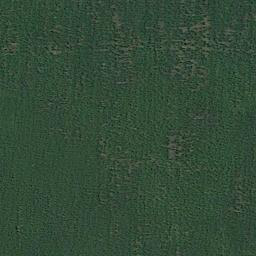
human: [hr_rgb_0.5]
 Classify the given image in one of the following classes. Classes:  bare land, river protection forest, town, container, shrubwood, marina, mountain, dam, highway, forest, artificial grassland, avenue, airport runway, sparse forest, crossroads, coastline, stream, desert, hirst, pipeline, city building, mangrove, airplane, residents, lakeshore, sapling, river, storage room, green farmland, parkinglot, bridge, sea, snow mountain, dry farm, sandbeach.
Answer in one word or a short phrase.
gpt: artificial grassland